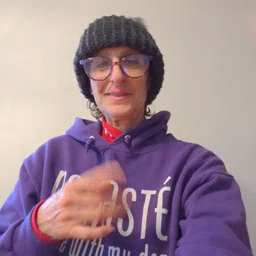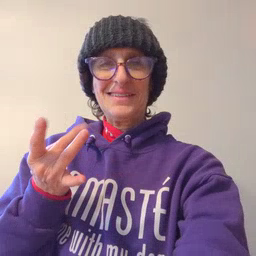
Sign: sticky